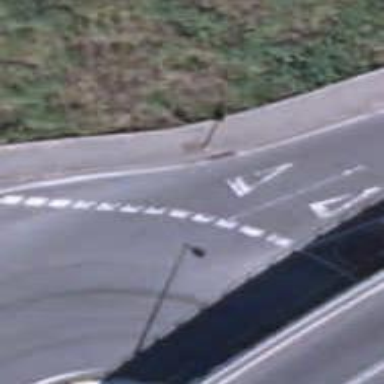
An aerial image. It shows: Road with "give way" sign.